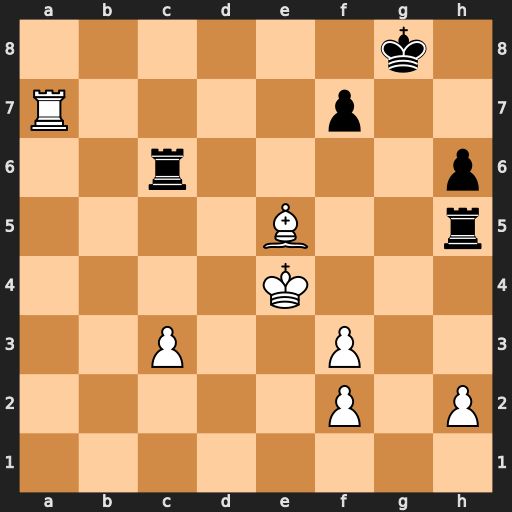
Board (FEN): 6k1/R4p2/2r4p/4B2r/4K3/2P2P2/5P1P/8
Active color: w
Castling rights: -
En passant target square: -
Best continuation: Ra8+ Kh7 Rh8+ Kg6 Rg8+